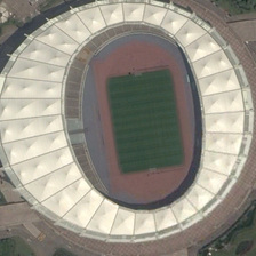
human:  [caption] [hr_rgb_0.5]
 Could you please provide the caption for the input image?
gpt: This is a unique design standard football field.

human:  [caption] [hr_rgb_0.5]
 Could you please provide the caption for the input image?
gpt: This is a standard football field with an attractive and unique design.

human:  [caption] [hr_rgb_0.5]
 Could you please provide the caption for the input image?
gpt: This is a standard football field with a striking and unique design.

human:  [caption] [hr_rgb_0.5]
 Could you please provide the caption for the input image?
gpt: This is a standard football field with eye-catching and unique design.

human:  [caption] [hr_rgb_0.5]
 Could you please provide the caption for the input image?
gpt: This is a standard football field with a unique capture and design look.